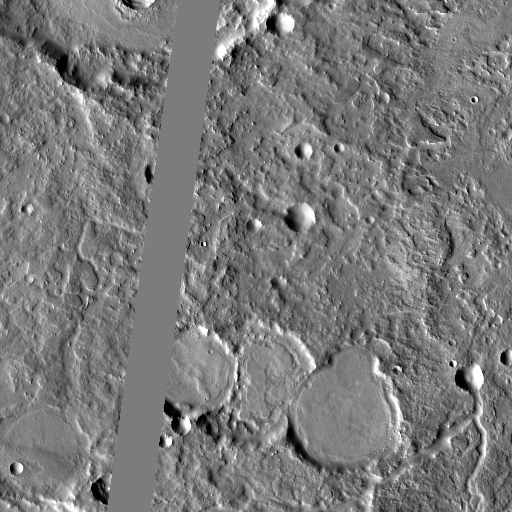
Crater classes present: Background, Other, Buried